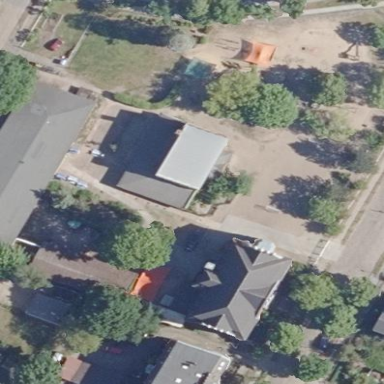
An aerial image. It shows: Kindergarten.